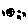
Label: moon